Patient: sex M, age 71
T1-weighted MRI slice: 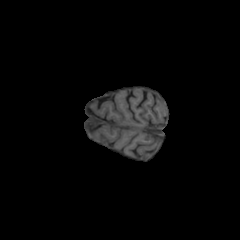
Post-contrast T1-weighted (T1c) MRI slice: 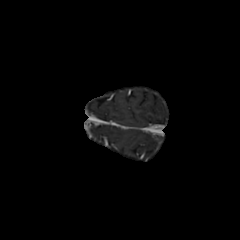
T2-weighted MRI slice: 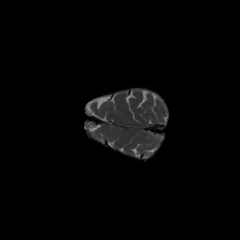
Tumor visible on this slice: no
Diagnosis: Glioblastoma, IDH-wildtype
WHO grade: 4